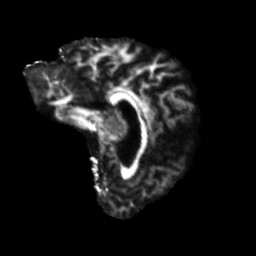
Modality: FA
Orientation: sagittal
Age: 69
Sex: female
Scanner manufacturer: siemens
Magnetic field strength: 3 T
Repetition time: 5.47 s
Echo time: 0.0854 s